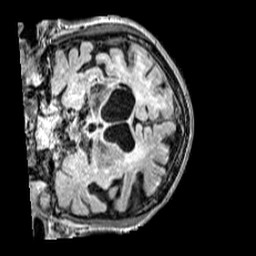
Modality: FLAIR
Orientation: coronal
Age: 58
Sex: male
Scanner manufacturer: siemens
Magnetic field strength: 3 T
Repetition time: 5 s
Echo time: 0.387 s